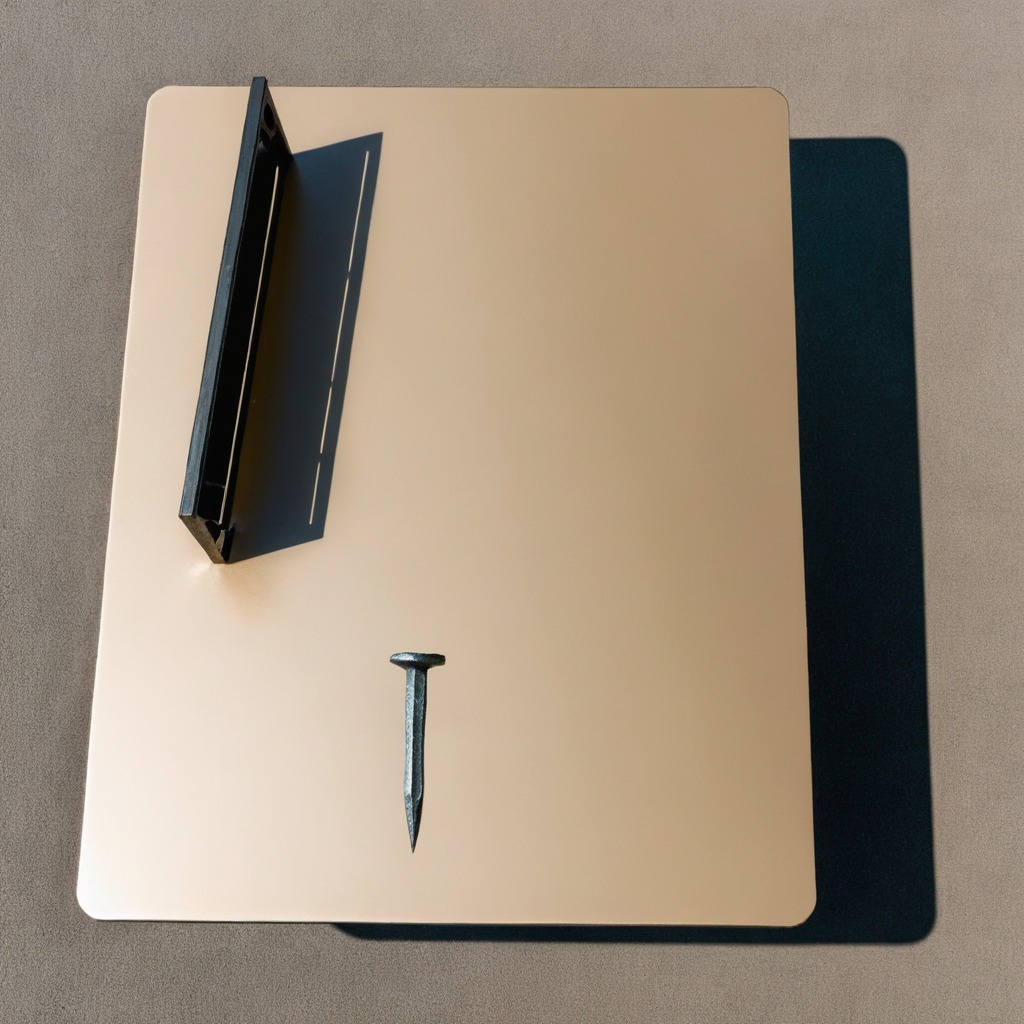
An iron nail is lying on the table.